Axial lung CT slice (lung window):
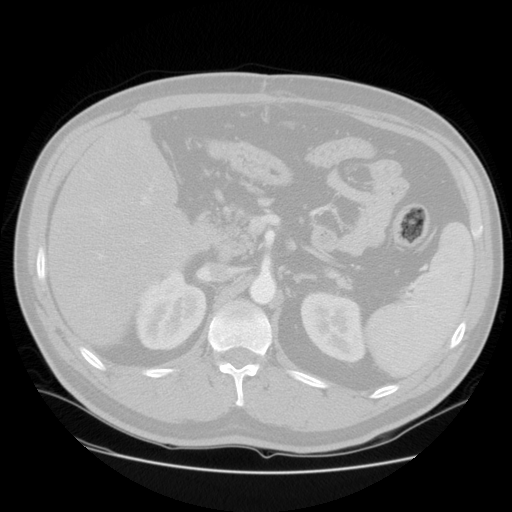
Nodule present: no